Question: I am trying to make an app in which I can take text input from the user store it in a text file and then upload that file to firebase so that I can retrieve it later.
The issue is that I am unable to get the correct URI of the file. Please help me get the URI.
Here is the code
'''
public class TextUpload extends AppCompatActivity {
private void writeToFile(String data, Context context) throws FileNotFoundException {
mediaFile = new File(Environment.getExternalStorageDirectory().getAbsolutePath());
if (!mediaFile.exists()) {
mediaFile.mkdir();
}
byte[] data2 = data.getBytes();
FileOutputStream f = new FileOutputStream(new File(mediaFile, "textfile.txt"));
try {
f.write(data2);
f.flush();
f.close();
} catch (IOException e) {
e.printStackTrace();
}
fileUri = Uri.fromFile(mediaFile);
Log.d("TAHH" , "URI = "+fileUri);
}
}
'''
This is the value I'm getting stored at 'fileUri'
'''
URI = file:///storage/emulated/0
'''
[
Please help me get the URI of the highlighted file.
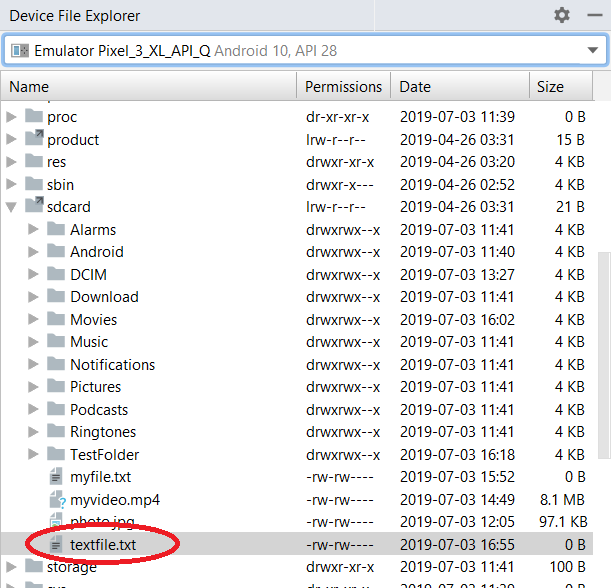
Answer: Main problem is that you are reading the path of 'mediaFile' which is a directory (not the file itself). 'mediaFile' is the parent directory of the file that you want.
So, change to this:
'''
mediaFile = new File(Environment.getExternalStorageDirectory().getAbsolutePath());
if (!mediaFile.exists()) {
mediaFile.mkdir();
}
byte[] data2 = data.getBytes();
// Hold the reference to the file that you are writting
File txtFile = new File(mediaFile, "textfile.txt")
FileOutputStream f = new FileOutputStream(txtFile );
try {
f.write(data2);
f.flush();
f.close();
} catch (IOException e) {
e.printStackTrace();
}
// Here, use txtFile instead of mediaFile
fileUri = Uri.fromFile(txtFile);
Log.d("TAHH" , "URI = "+fileUri);
'''